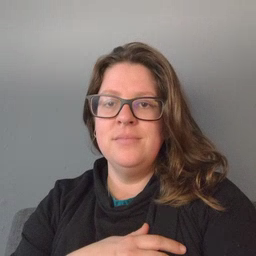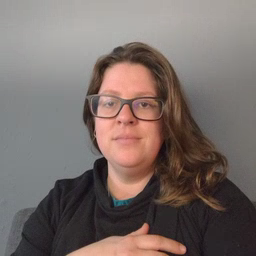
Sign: man